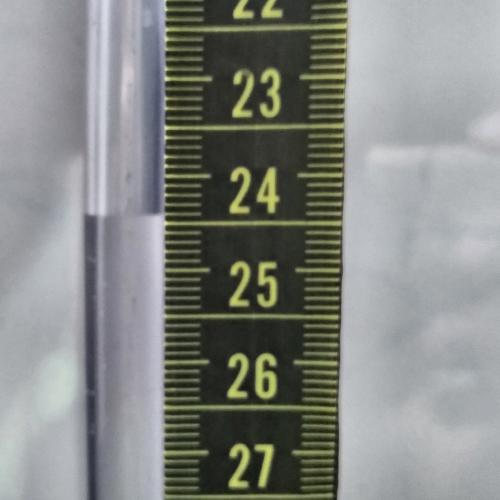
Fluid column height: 24.4 cm